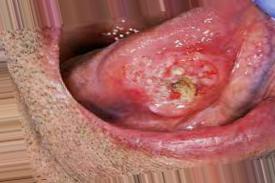
Condition: Mouth Ulcer